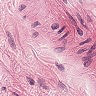
Metastatic tissue present: no